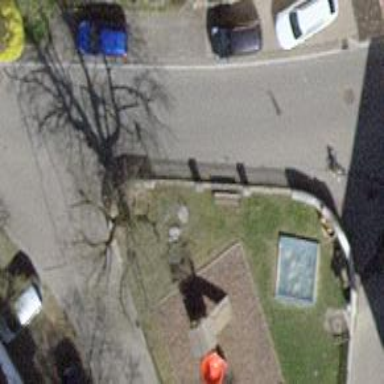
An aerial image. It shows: Bench.